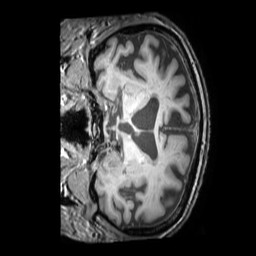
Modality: T1w
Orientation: coronal
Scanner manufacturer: philips
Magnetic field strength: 3 T
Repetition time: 0.009891 s
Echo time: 0.004604 s